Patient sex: F
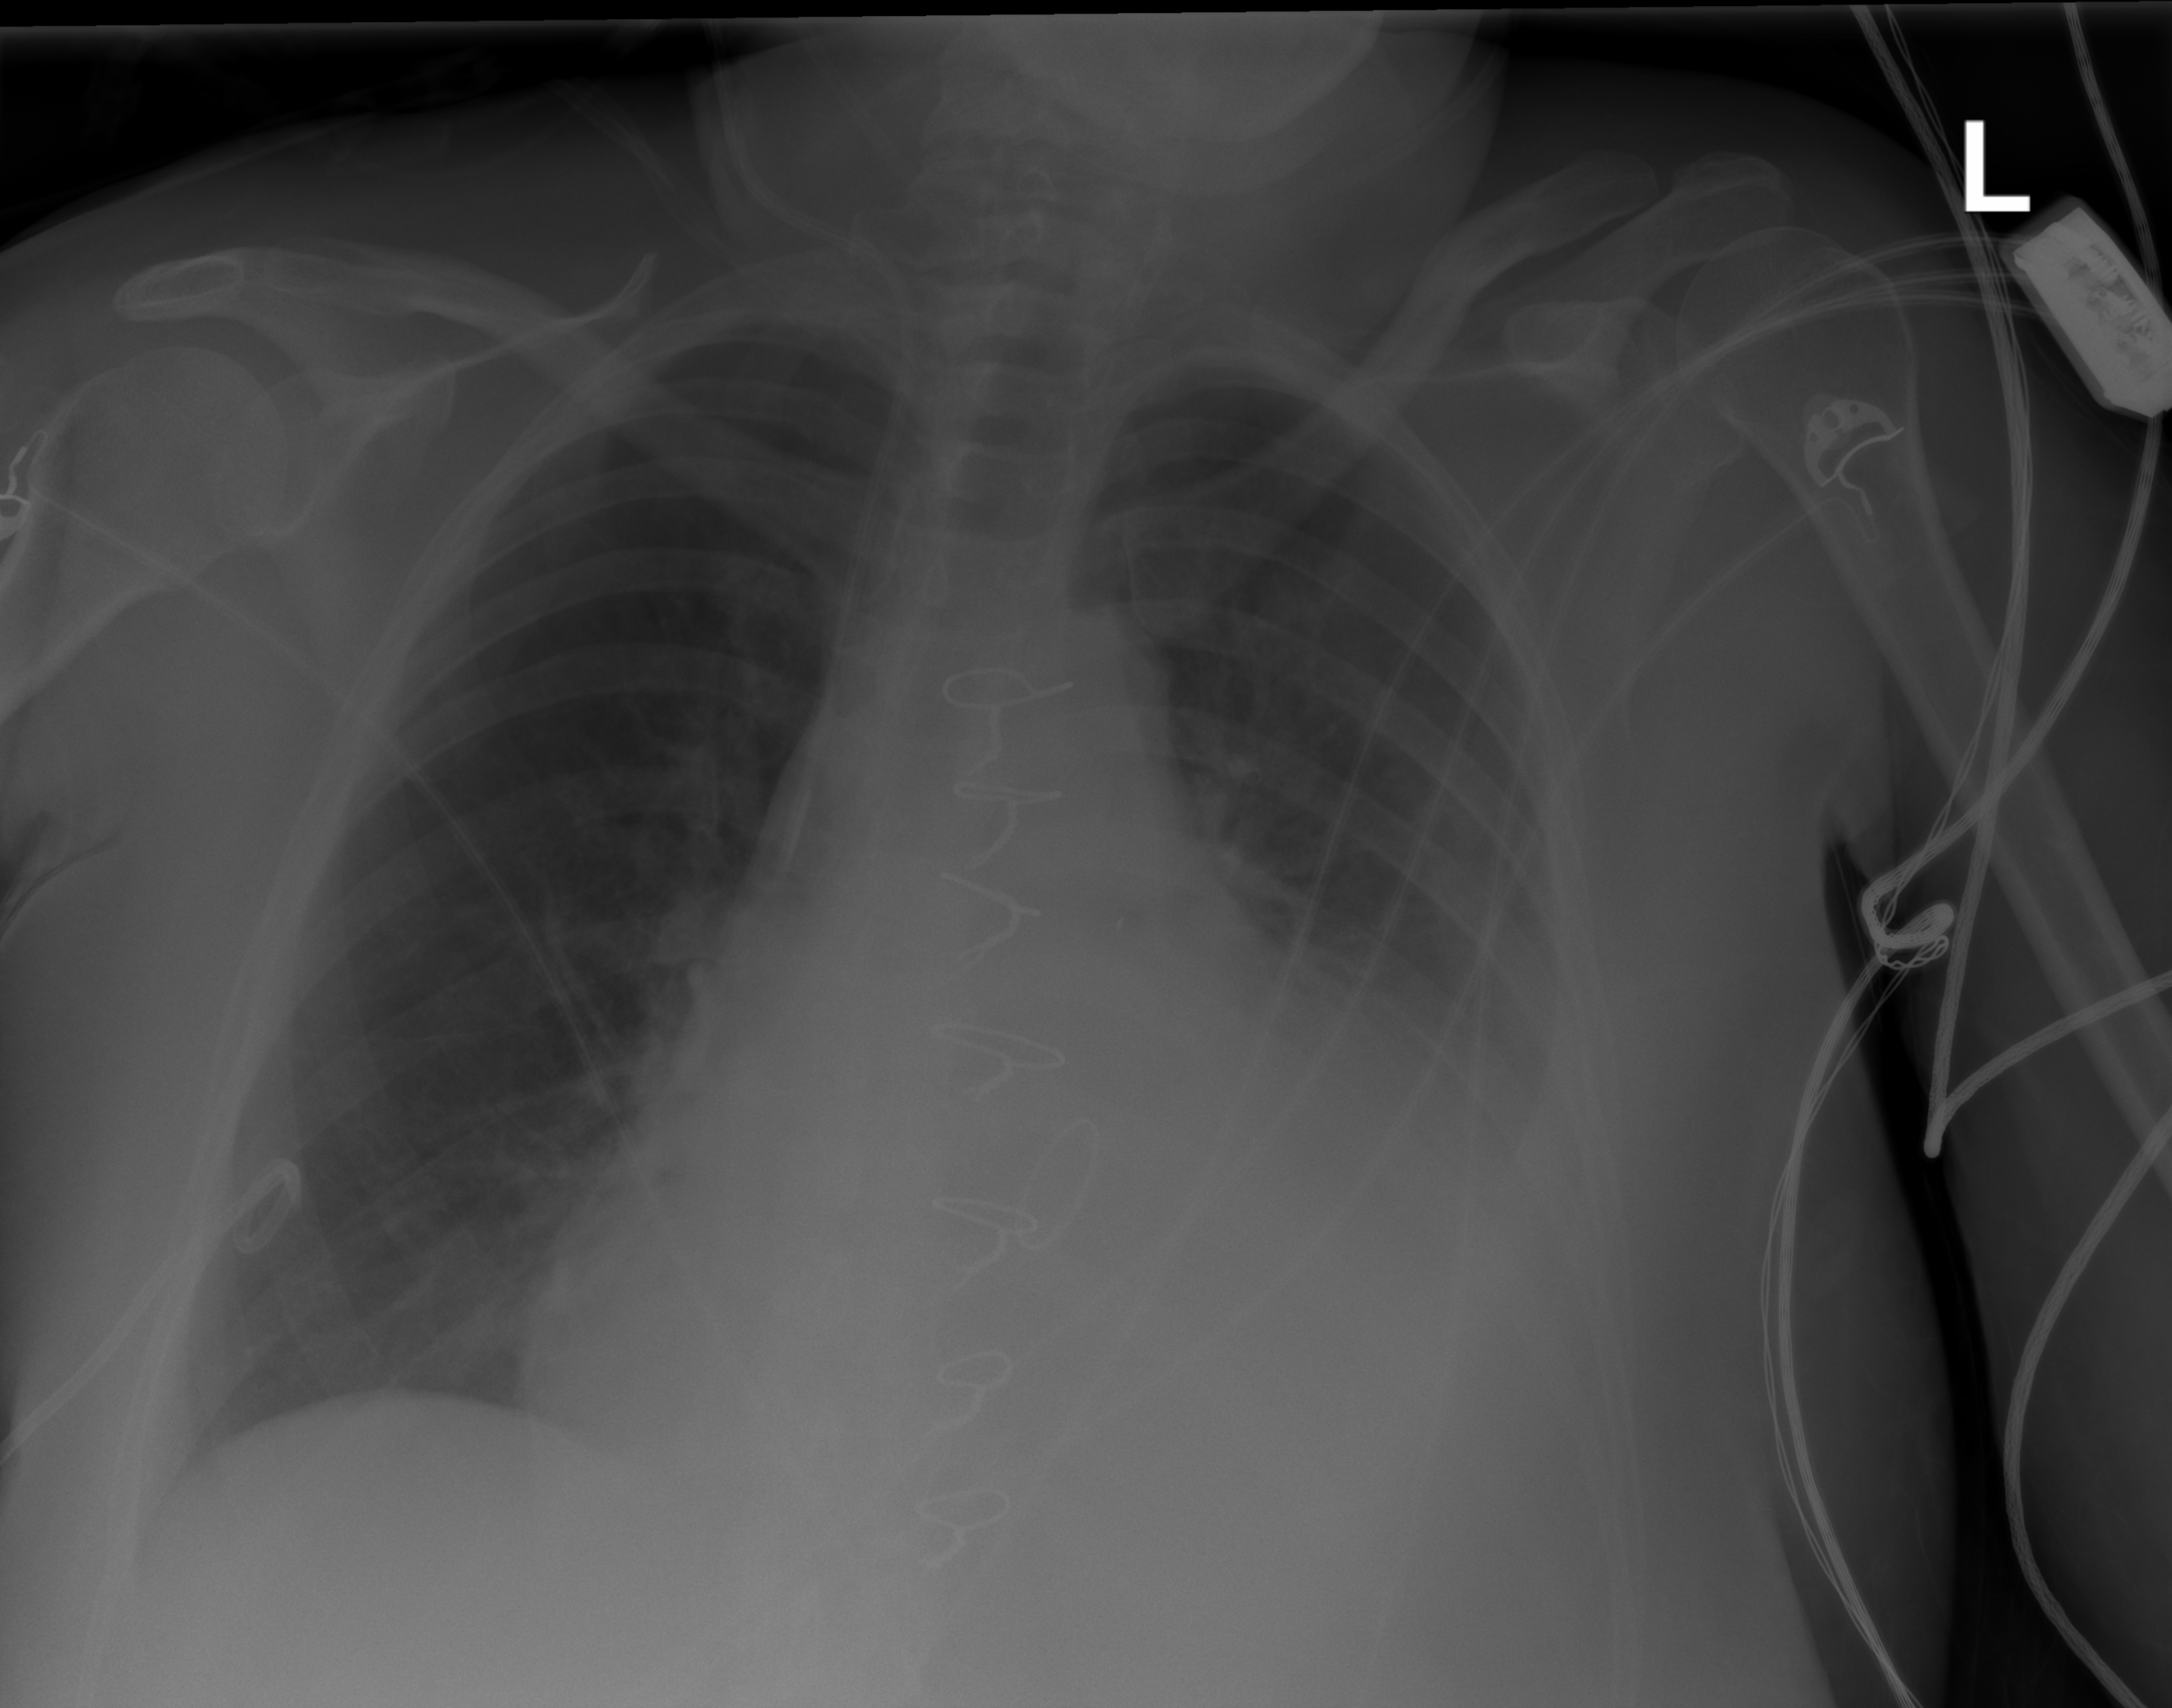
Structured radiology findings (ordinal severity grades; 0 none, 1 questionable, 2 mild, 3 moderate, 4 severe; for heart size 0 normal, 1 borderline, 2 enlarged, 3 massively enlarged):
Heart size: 3
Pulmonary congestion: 2
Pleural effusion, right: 0
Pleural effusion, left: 3
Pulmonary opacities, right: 0
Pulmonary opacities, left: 0
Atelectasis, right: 2
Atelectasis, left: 2